Interaction volume radius: 5 \u00c5
Interaction volume height: 30 \u00c5
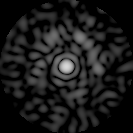
Disorder parameter: 0.8476